Interaction volume radius: 5 \u00c5
Interaction volume height: 15 \u00c5
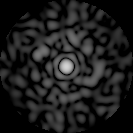
Disorder parameter: 0.8669